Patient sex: M
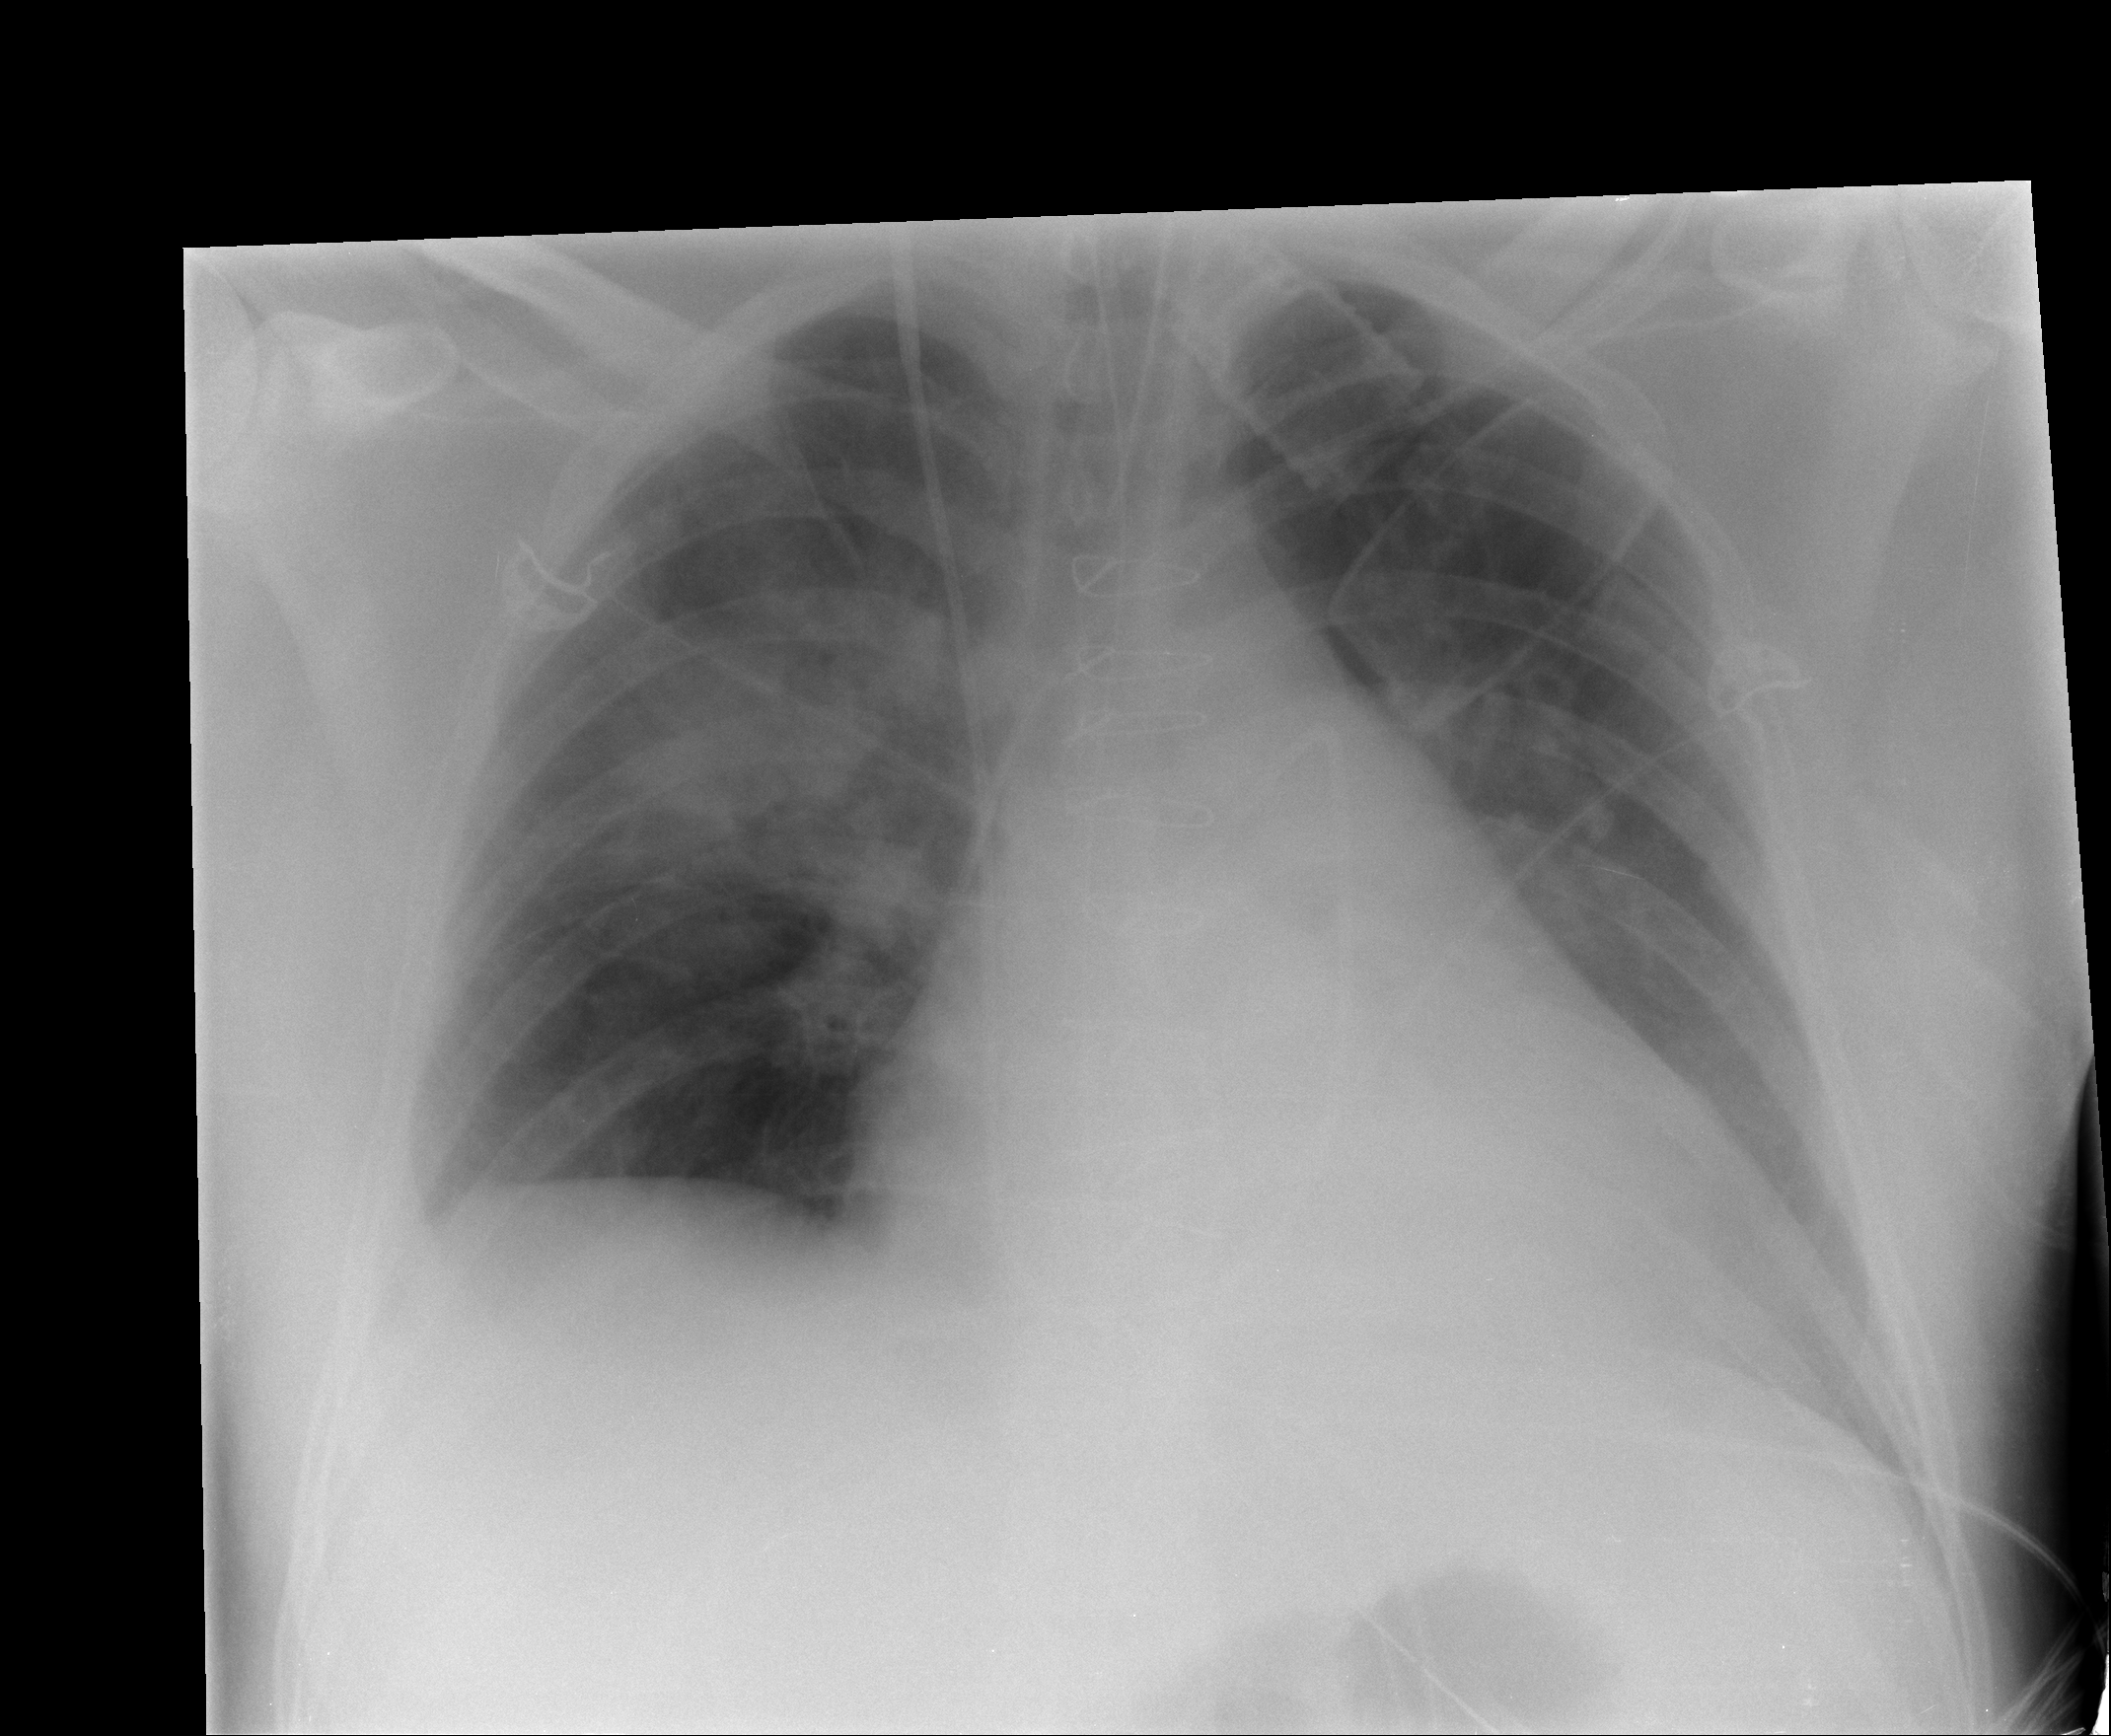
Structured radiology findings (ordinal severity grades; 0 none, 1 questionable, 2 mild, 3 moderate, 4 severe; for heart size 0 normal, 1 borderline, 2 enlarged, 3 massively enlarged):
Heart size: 2
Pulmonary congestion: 1
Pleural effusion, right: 0
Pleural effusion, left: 0
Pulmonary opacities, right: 3
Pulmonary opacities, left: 1
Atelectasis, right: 2
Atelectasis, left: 0